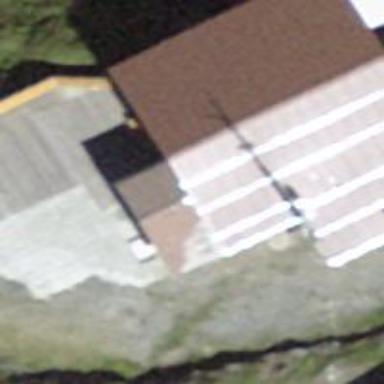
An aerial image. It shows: Restaurant.